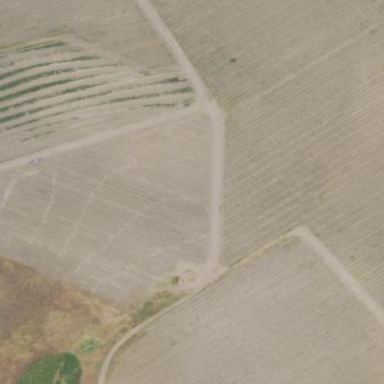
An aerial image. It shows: Vineyard where grapes are grown.